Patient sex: M
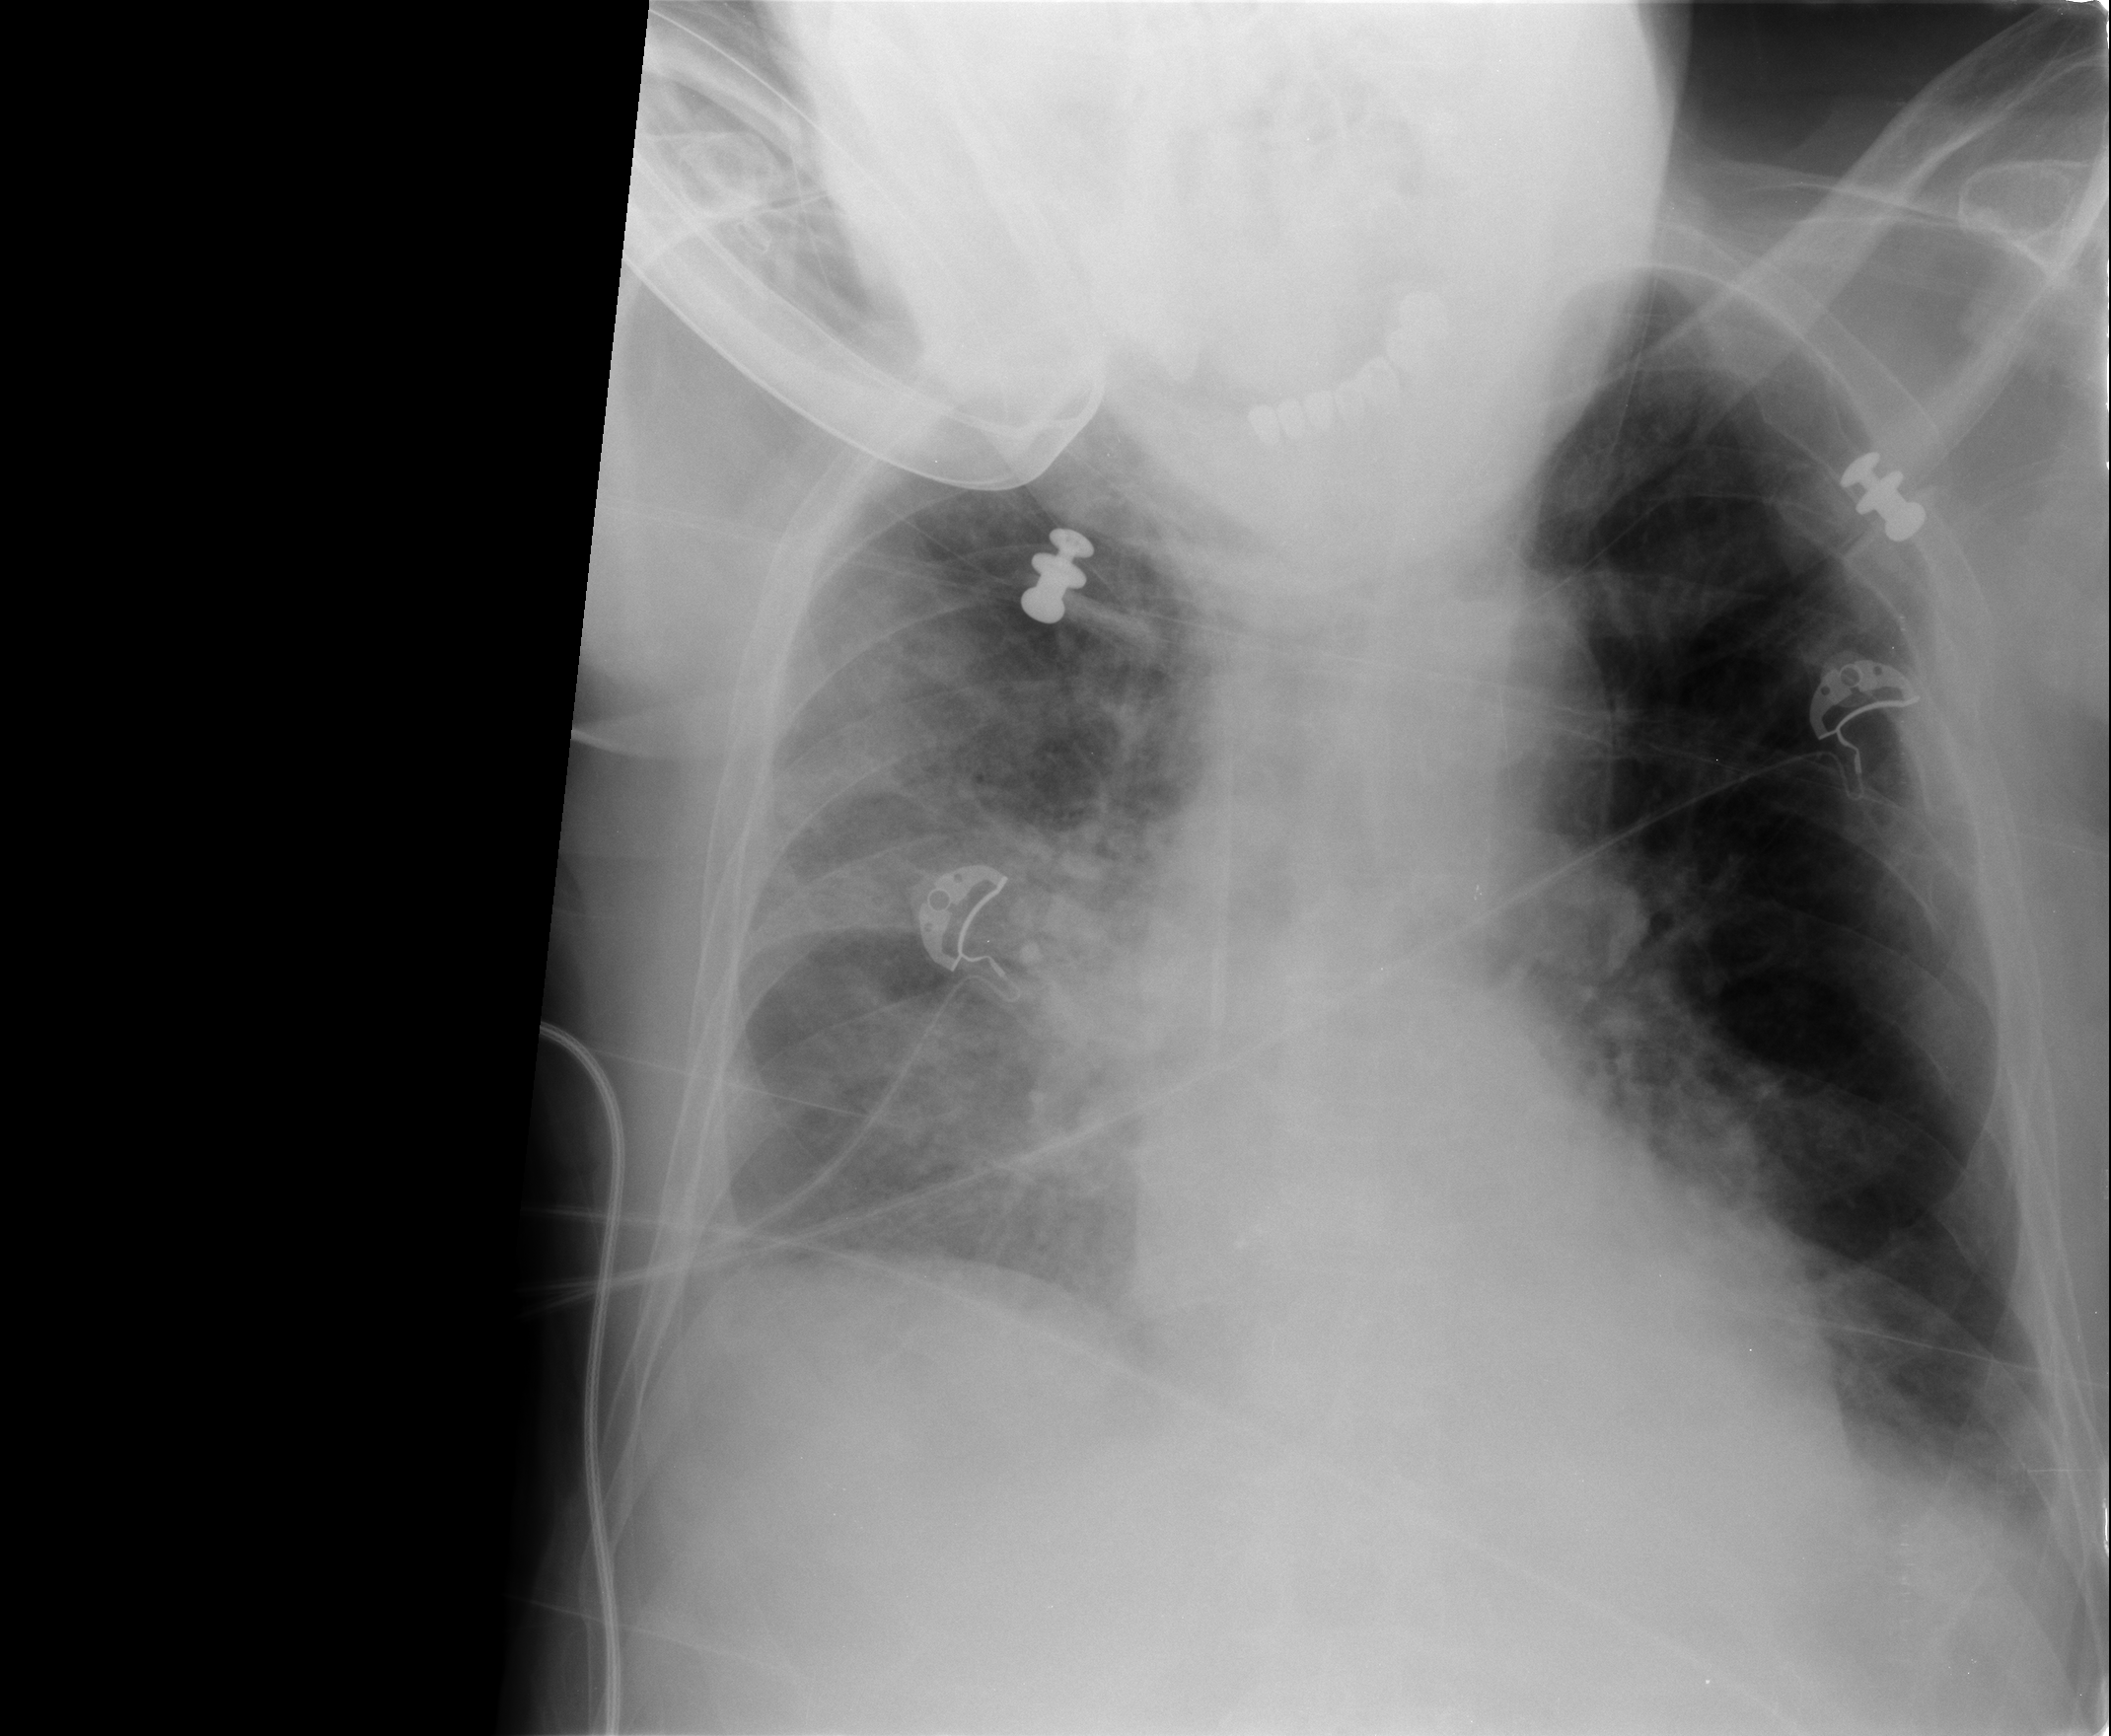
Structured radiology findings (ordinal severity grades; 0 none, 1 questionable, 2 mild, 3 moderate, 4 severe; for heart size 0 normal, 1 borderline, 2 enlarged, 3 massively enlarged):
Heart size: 0
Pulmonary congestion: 2
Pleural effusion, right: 1
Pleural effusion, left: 2
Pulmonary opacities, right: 2
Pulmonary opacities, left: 0
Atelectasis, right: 2
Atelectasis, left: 2